Question: I'm trying to add a button on the tinymce editor in wordpress
Wordpress version: 4.1
I followed this tutorial:
<URL>
But it does not work. I made allot of search on google at least i tried to find something, but no results.
Any one know what is wrong with that tutorial !?
What I'm trying to do is just add a button on the tinymce that gets an youtube url and adds a custom html with the link in the place where is the cursor.
Thanks in advance, and I'm really new to the php, wordpress, tinymce thing.
Edit:
Trying the tutorial that @Kaloyan Ivanov sugested
Link: <URL>
My steps:
1.I added first 4 php codes in the end of functions.php of my theme
'''
//add custom plugin to tinymce
add_action('admin_head', 'gavickpro_add_my_tc_button');
function gavickpro_add_my_tc_button() {
global $typenow;
// check user permissions
if ( !current_user_can('edit_posts') && !current_user_can('edit_pages') ) {
return;
}
// verify the post type
if( ! in_array( $typenow, array( 'post', 'page' ) ) )
return;
// check if WYSIWYG is enabled
if ( get_user_option('rich_editing') == 'true') {
add_filter("mce_external_plugins", "gavickpro_add_tinymce_plugin");
add_filter('mce_buttons', 'gavickpro_register_my_tc_button');
}
}
function gavickpro_add_tinymce_plugin($plugin_array) {
$plugin_array['gavickpro_tc_button'] = plugins_url( '/text-button.js', __FILE__ ); // CHANGE THE BUTTON SCRIPT HERE
return $plugin_array;
}
function gavickpro_register_my_tc_button($buttons) {
array_push($buttons, "gavickpro_tc_button");
return $buttons;
}
'''
2.Then I created a file named text-button.js in the same folder of the theme where functions.php is and added the code
'''
(function() {
tinymce.PluginManager.add('gavickpro_tc_button', function( editor, url ) {
editor.addButton( 'gavickpro_tc_button', {
text: 'My test button',
icon: false,
onclick: function() {
editor.insertContent('Hello World!');
}
});
});
})();
'''
But this does not work it desapears all the tinymce buttons from the editor

Finally Working with just a little change as sugested by Kaloyan Ivanov:
Changet the line:
'''
$plugin_array['gavickpro_tc_button'] = plugins_url( '/text-button.js', __FILE__ );
'''
with:
'''
$plugin_array['gavickpro_tc_button'] = get_bloginfo( 'stylesheet_directory' ) . '/text-button.js';
'''
Thank's to Kaloyan Ivanov and gavick.com/blog this works on the new tinymce editor of wordpress 4.1
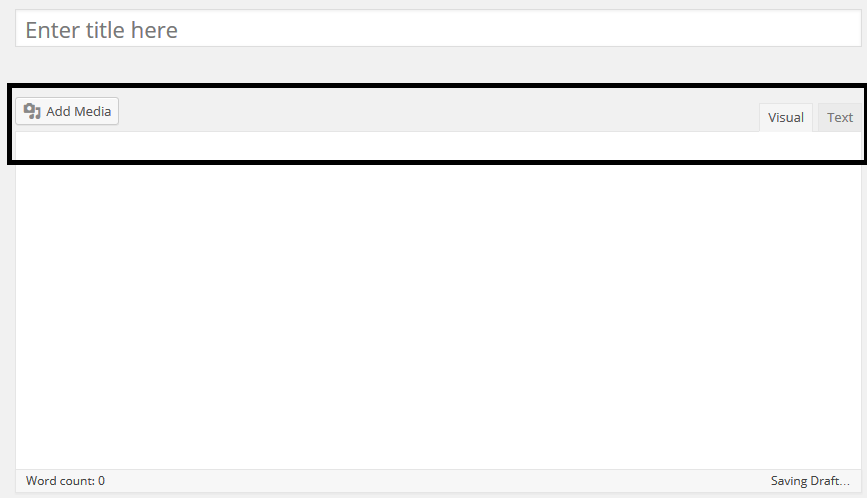
Answer: Check the following tutorial, it appears to be for the latest version of TinyMCE (and it is updated recently).
<URL>
The tutorial you linked is probably for the TinyMCE that was in WordPress prior to 3.9.
Edit: Did a quick test. Seems to be working. :)

---
A quick guide to get it working:
1. Open https://www.gavick.com/blog/wordpress-tinymce-custom-buttons#tmce-section-1
2. Paste the four codes of php in your functions.php file
3. Replace plugins_url( '/text-button.js', __FILE__ ); with get_bloginfo('stylesheet_directory') . /text-button.js (might need adjusting if the file is in a subdirectory).
4. Paste the javascript code from the fifth block in the javascript file you created.
(note this is just a quick example for implementing it in a so you can get the main idea, if you are actually building a plugin, you should use the 'plugins_url( '/text-button.js', __FILE__ )' syntax).
<URL>